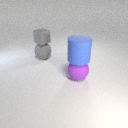
large purple rubber sphere in front of large gray rubber sphere